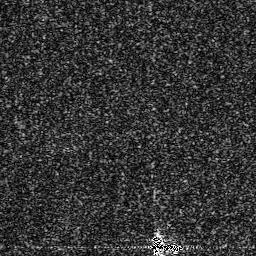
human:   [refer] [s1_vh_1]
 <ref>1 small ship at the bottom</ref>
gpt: <box>[[56, 94, 71, 98, 0]]</box>